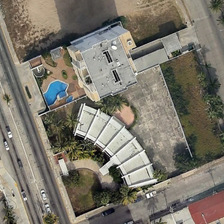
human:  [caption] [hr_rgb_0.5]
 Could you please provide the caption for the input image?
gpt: several buildings and some green tropical plants are in a resort area .

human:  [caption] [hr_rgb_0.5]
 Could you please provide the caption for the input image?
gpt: the house is white and the road is grey .

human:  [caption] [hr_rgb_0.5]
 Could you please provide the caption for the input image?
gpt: this is a beautiful house near the road .

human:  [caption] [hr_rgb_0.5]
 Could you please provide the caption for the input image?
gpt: several buildings and some green tropical plants are in a resort area .

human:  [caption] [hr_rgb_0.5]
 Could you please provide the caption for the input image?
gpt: this is a beautiful house near the road .